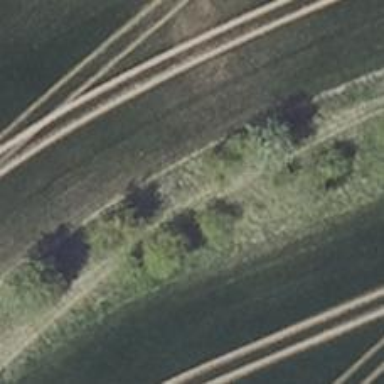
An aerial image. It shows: Abandoned railway track with grass surface. The track has grade 5 tracktype.